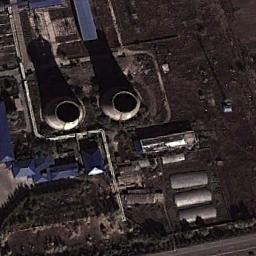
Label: thermal_power_station